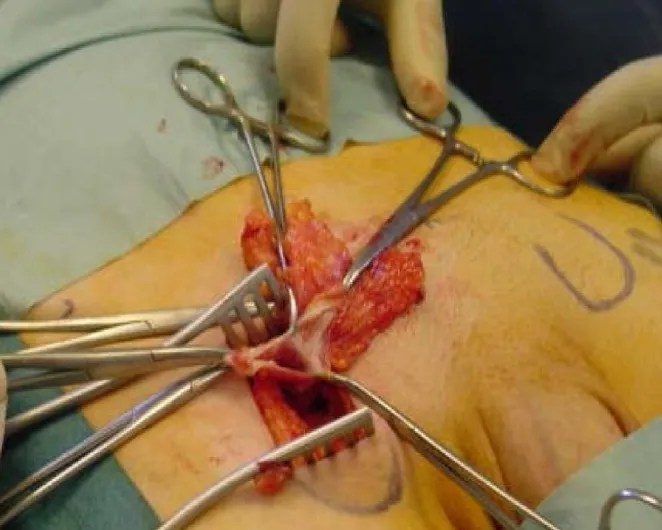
Right femoral hernia sac.
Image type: medical_photograph (other_medical_photograph)